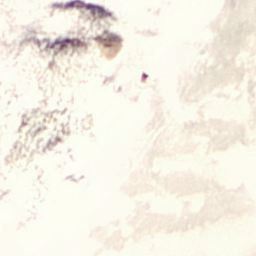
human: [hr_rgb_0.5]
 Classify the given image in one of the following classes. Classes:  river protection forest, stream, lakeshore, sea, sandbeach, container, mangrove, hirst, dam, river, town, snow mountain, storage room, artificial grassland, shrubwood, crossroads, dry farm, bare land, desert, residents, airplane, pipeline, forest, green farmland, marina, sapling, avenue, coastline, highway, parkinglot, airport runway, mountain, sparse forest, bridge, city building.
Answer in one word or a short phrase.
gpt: sandbeach